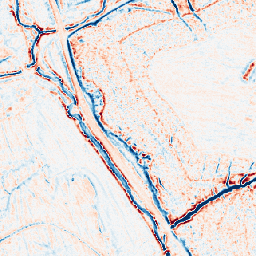
Category: edge_preserving
Decomposition family: bilateral
Decomposition parameters: d: 9
sigma_color: 50
sigma_space: 50
Upsampling method: area
Upsampling parameters: scale: 4
Upsampling scale: 4